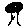
Label: tree